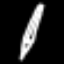
Label: pencil